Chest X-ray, AP view. Patient: 72 years old, sex F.
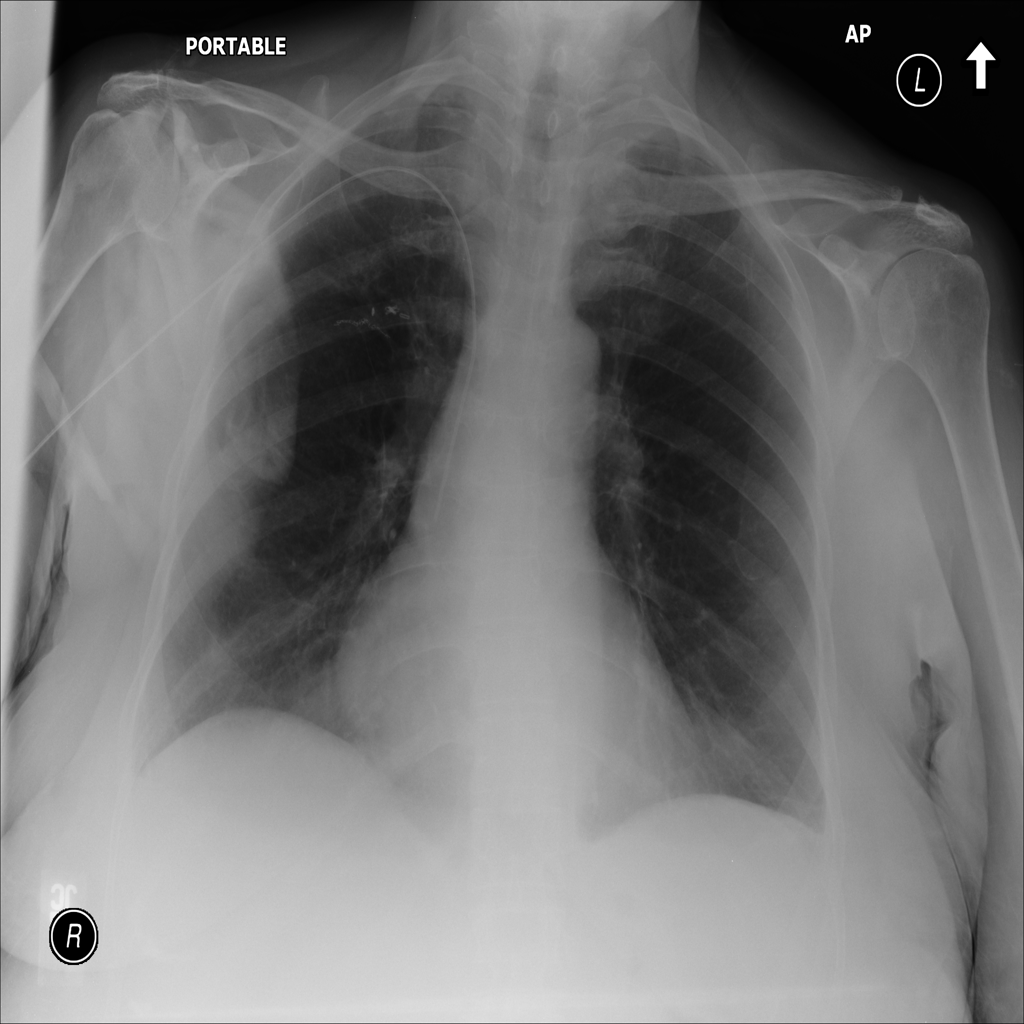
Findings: No Finding